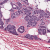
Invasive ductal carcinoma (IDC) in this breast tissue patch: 1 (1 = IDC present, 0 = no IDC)